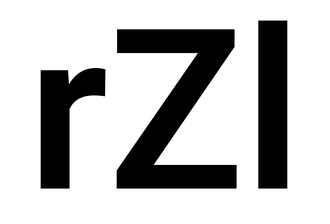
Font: Roboto_SemiBold